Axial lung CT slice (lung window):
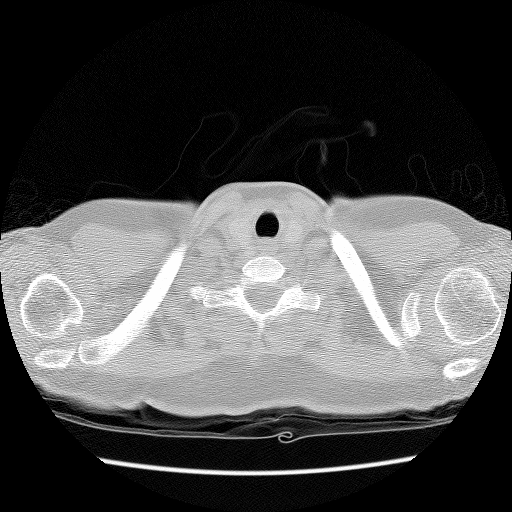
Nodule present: no